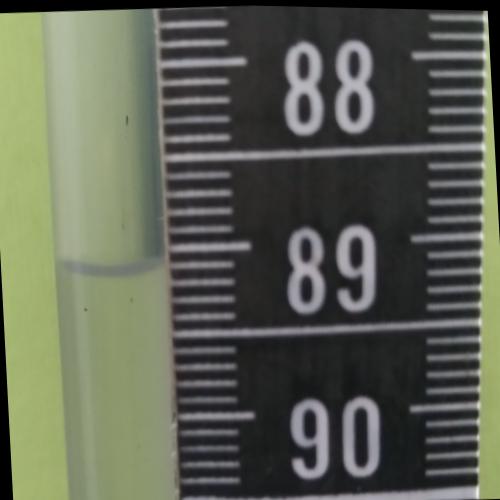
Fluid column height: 89.1 cm